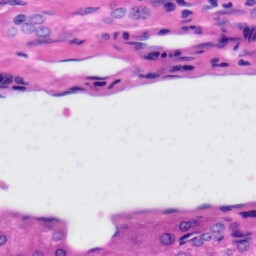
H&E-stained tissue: Liver